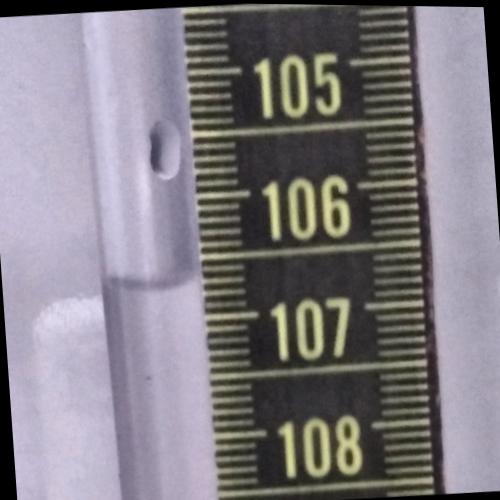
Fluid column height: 106.7 cm